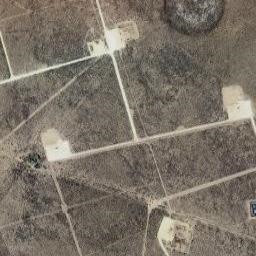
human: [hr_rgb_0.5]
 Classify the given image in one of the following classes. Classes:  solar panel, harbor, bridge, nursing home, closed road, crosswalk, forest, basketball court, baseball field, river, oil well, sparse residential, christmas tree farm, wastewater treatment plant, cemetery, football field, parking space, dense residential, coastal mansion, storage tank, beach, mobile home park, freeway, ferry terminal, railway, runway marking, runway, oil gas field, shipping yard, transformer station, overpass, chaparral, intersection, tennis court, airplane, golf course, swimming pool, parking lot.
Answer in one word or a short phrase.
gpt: oil gas field